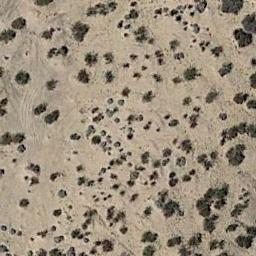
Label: chaparral